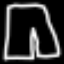
Label: pants